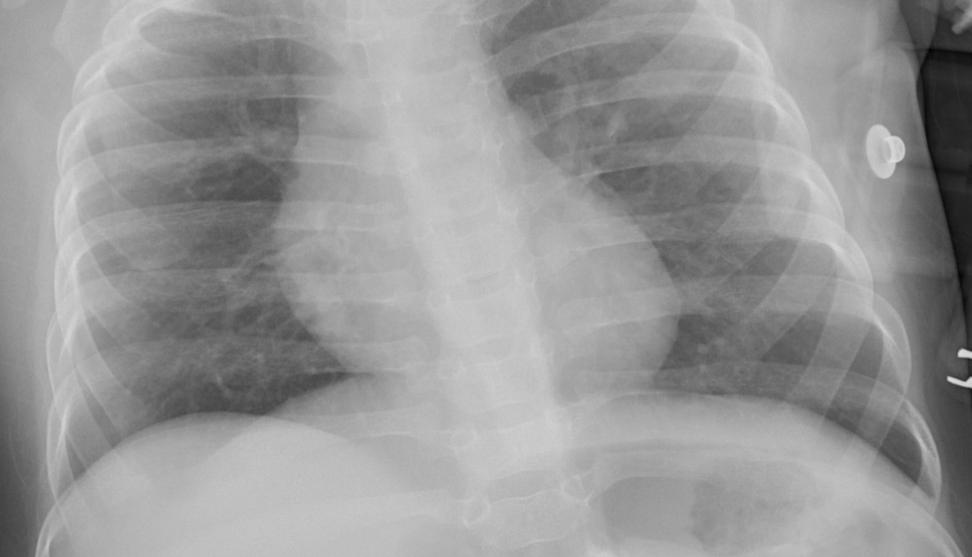
Diagnosis: PNEUMONIA